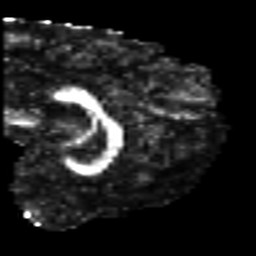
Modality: FA
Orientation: sagittal
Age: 20
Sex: female
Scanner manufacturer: siemens
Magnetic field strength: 3 T
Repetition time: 7 s
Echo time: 0.0926 s